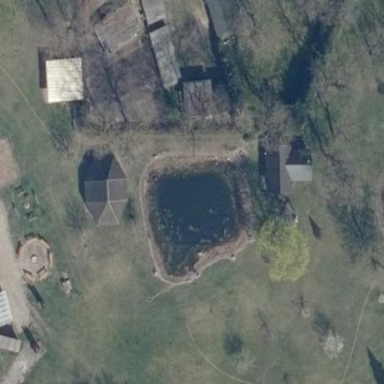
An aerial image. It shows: Pond with natural water.